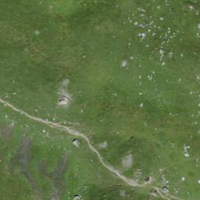
EUNIS habitat code: 23
Species observed at this site:
Corvus corone
Anthus trivialis
Oenanthe oenanthe
Gypaetus barbatus
Anthus spinoletta
Prunella modularis
Turdus viscivorus
Aegithalos caudatus
Circaetus gallicus
Prunella collaris
Sylvia atricapilla
Lagopus muta
Phylloscopus collybita
Carduelis citrinella
Erithacus rubecula
Pica pica
Certhia familiaris
Phoenicurus ochruros
Nucifraga caryocatactes
Columba livia
Falco tinnunculus
Picus viridis
Corvus corax
Periparus ater
Motacilla cinerea
Lophophanes cristatus
Anas platyrhynchos
Linaria cannabina
Chloris chloris
Troglodytes troglodytes
Corvus frugilegus
Montifringilla nivalis
Fringilla coelebs
Regulus ignicapilla
Passer domesticus
Turdus torquatus
Ptyonoprogne rupestris
Carduelis carduelis
Turdus merula
Tachymarptis melba
Pyrrhocorax pyrrhocorax
Aegypius monachus
Parus major
Linum alpinum
Regulus regulus
Motacilla alba
Pyrrhocorax graculus
Aquila chrysaetos
Accipiter nisus